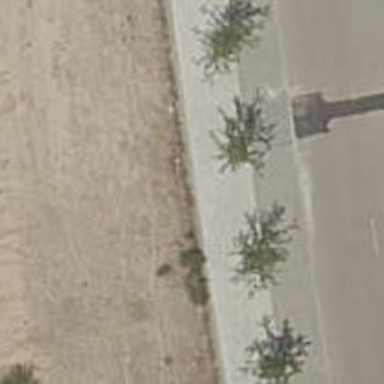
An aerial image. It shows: Row of trees in natural setting.